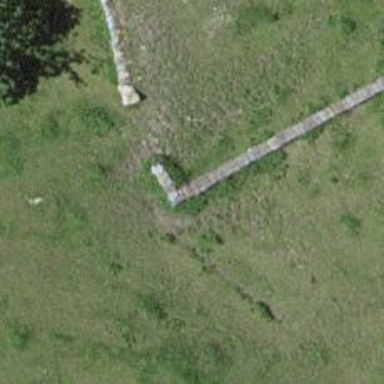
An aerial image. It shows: Dry stone wall barrier.